Question: For school we are currently studying SSL certificates.
For this week's assignment we had to install Fedora Workstation on VirtualBox and do some SSL-stuff.
One of the assignments was the following:
> generate a public/private keypair and a CSR with the openssl command.
I generated a public/private keypair using the following command:
'''
openssl genrsa -out Desktop/mykey.key 2048
'''
After I generated the keypair I had to verify it. But how do you verify a key? What is really meant by that? Just get out the public key and check if it matches the private key?
I generated the CSR using the following command:
'''
openssl req -new -key Desktop/mykey.key -out Desktop/myCSR.csr
'''
This is the right way, right?
Checking/verifying the CSR file was done using this command:
'''
openssl req -text -noout -verify -in Desktop/myCSR.csr
'''
I think that's the right way too.
This was the "easy" part, now comes the harder part:
We had to use xca to create a database and a CA Root Certificate. Then we had to import the csr from above question and sign it. I signed it by right clicking on it and choosing . Then we had to export both the CA and the signed key and verify it. But what do they mean exactly? My guess is to verify that the certificate is signed by the CA, but I'm having problems with that.
We have to use openssl x509 for that, but it just isn't working.
When I right click the signed key and export it as a PEM file, in that file is the following:
'''
----- BEGIN CERTIFICATE REQUEST -----
MIIC6......
----- BEGIN CERTIFICATE REQUEST -----
'''
while the assigment says: export the signed certificate. But is this even a certificate?
And how do I verify it?
I used many commands, like
'''
openssl x509 -in Desktop/exported.pem -text -noout
'''
But the output I get is always something like this:

I have tried all sorts of commands and read all google pages, but nothing helps.
Hope you all can help, Thanks!
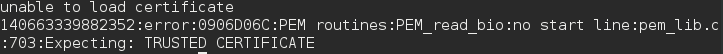
Answer: When you verify a certificate, you are checking whether it's CA is recognised, and it matches the CA's fingerprint. It doesn't look like you are providing the CA cert to the 'openssl' command. Try specifying '-CA <your CA cert file':
'''
$ openssl x509 --help
...
-CA arg - set the CA certificate, must be PEM format.
'''